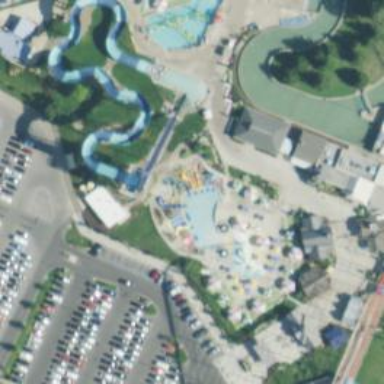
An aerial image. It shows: Water slide attraction.